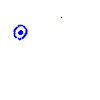
Particle: kaon